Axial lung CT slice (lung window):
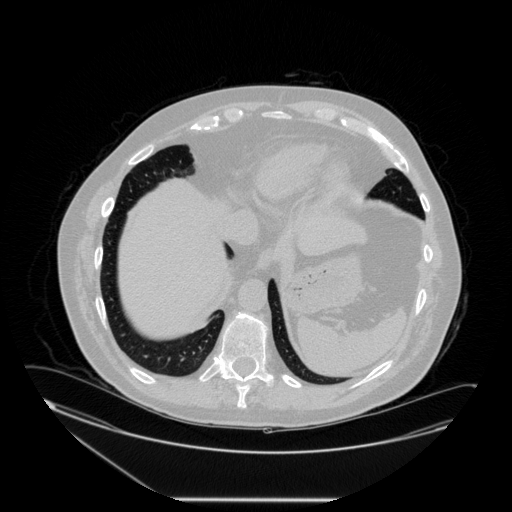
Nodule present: no